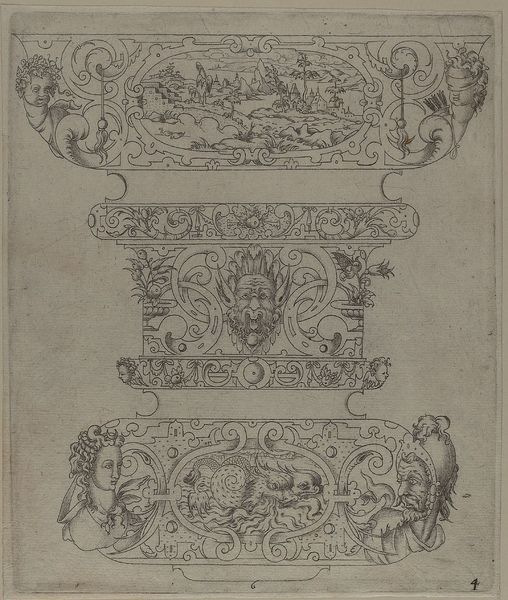
Titel: Pokal
Künstler: Paul Flindt
Standort: Hamburg
Institution: Museum für Kunst und Gewerbe Hamburg
Schlagwörter: kopf, landschaft, frau, schmuck, säule, zeichnung, blatt, delphin, engel, krug, papier, grafik, graphik, ornamente, fotografie, photographie, stadtansicht, becher, maske, medaillon, druckgraphik, druckgrafik, gestalten, kapitell, girlanden, kunstgewerbe, fabelwesen, pokal, kunsthandwerk, ungeheuer, drachen, drache, monster, fabeltier, hochrenaissance, landschaften, fabeltiere, landschaftsdarstellung, gerippt, zwitterwesen, monstrum, reproduktionen, blumengewinde, industriedesign, druckerzeugnisse, schweifwerk, gewässer, ornamentstich, vorlageblätter, punzenstich